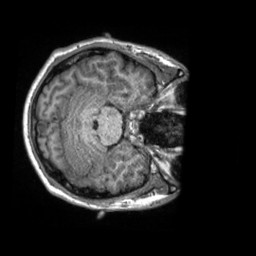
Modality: T1w
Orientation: axial
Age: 24
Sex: male
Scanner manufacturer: siemens
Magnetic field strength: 3 T
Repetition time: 2.3 s
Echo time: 0.00288 s